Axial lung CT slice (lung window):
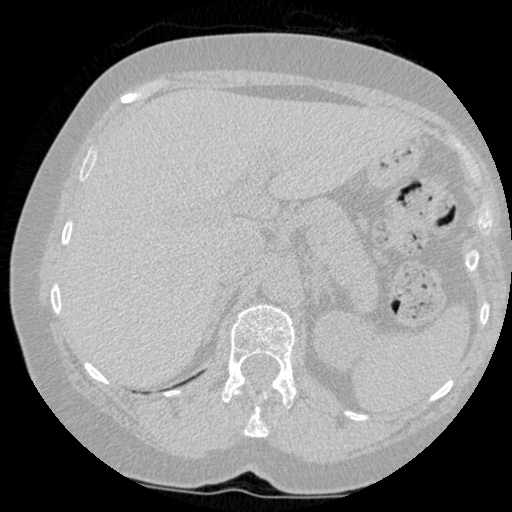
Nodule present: no